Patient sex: M
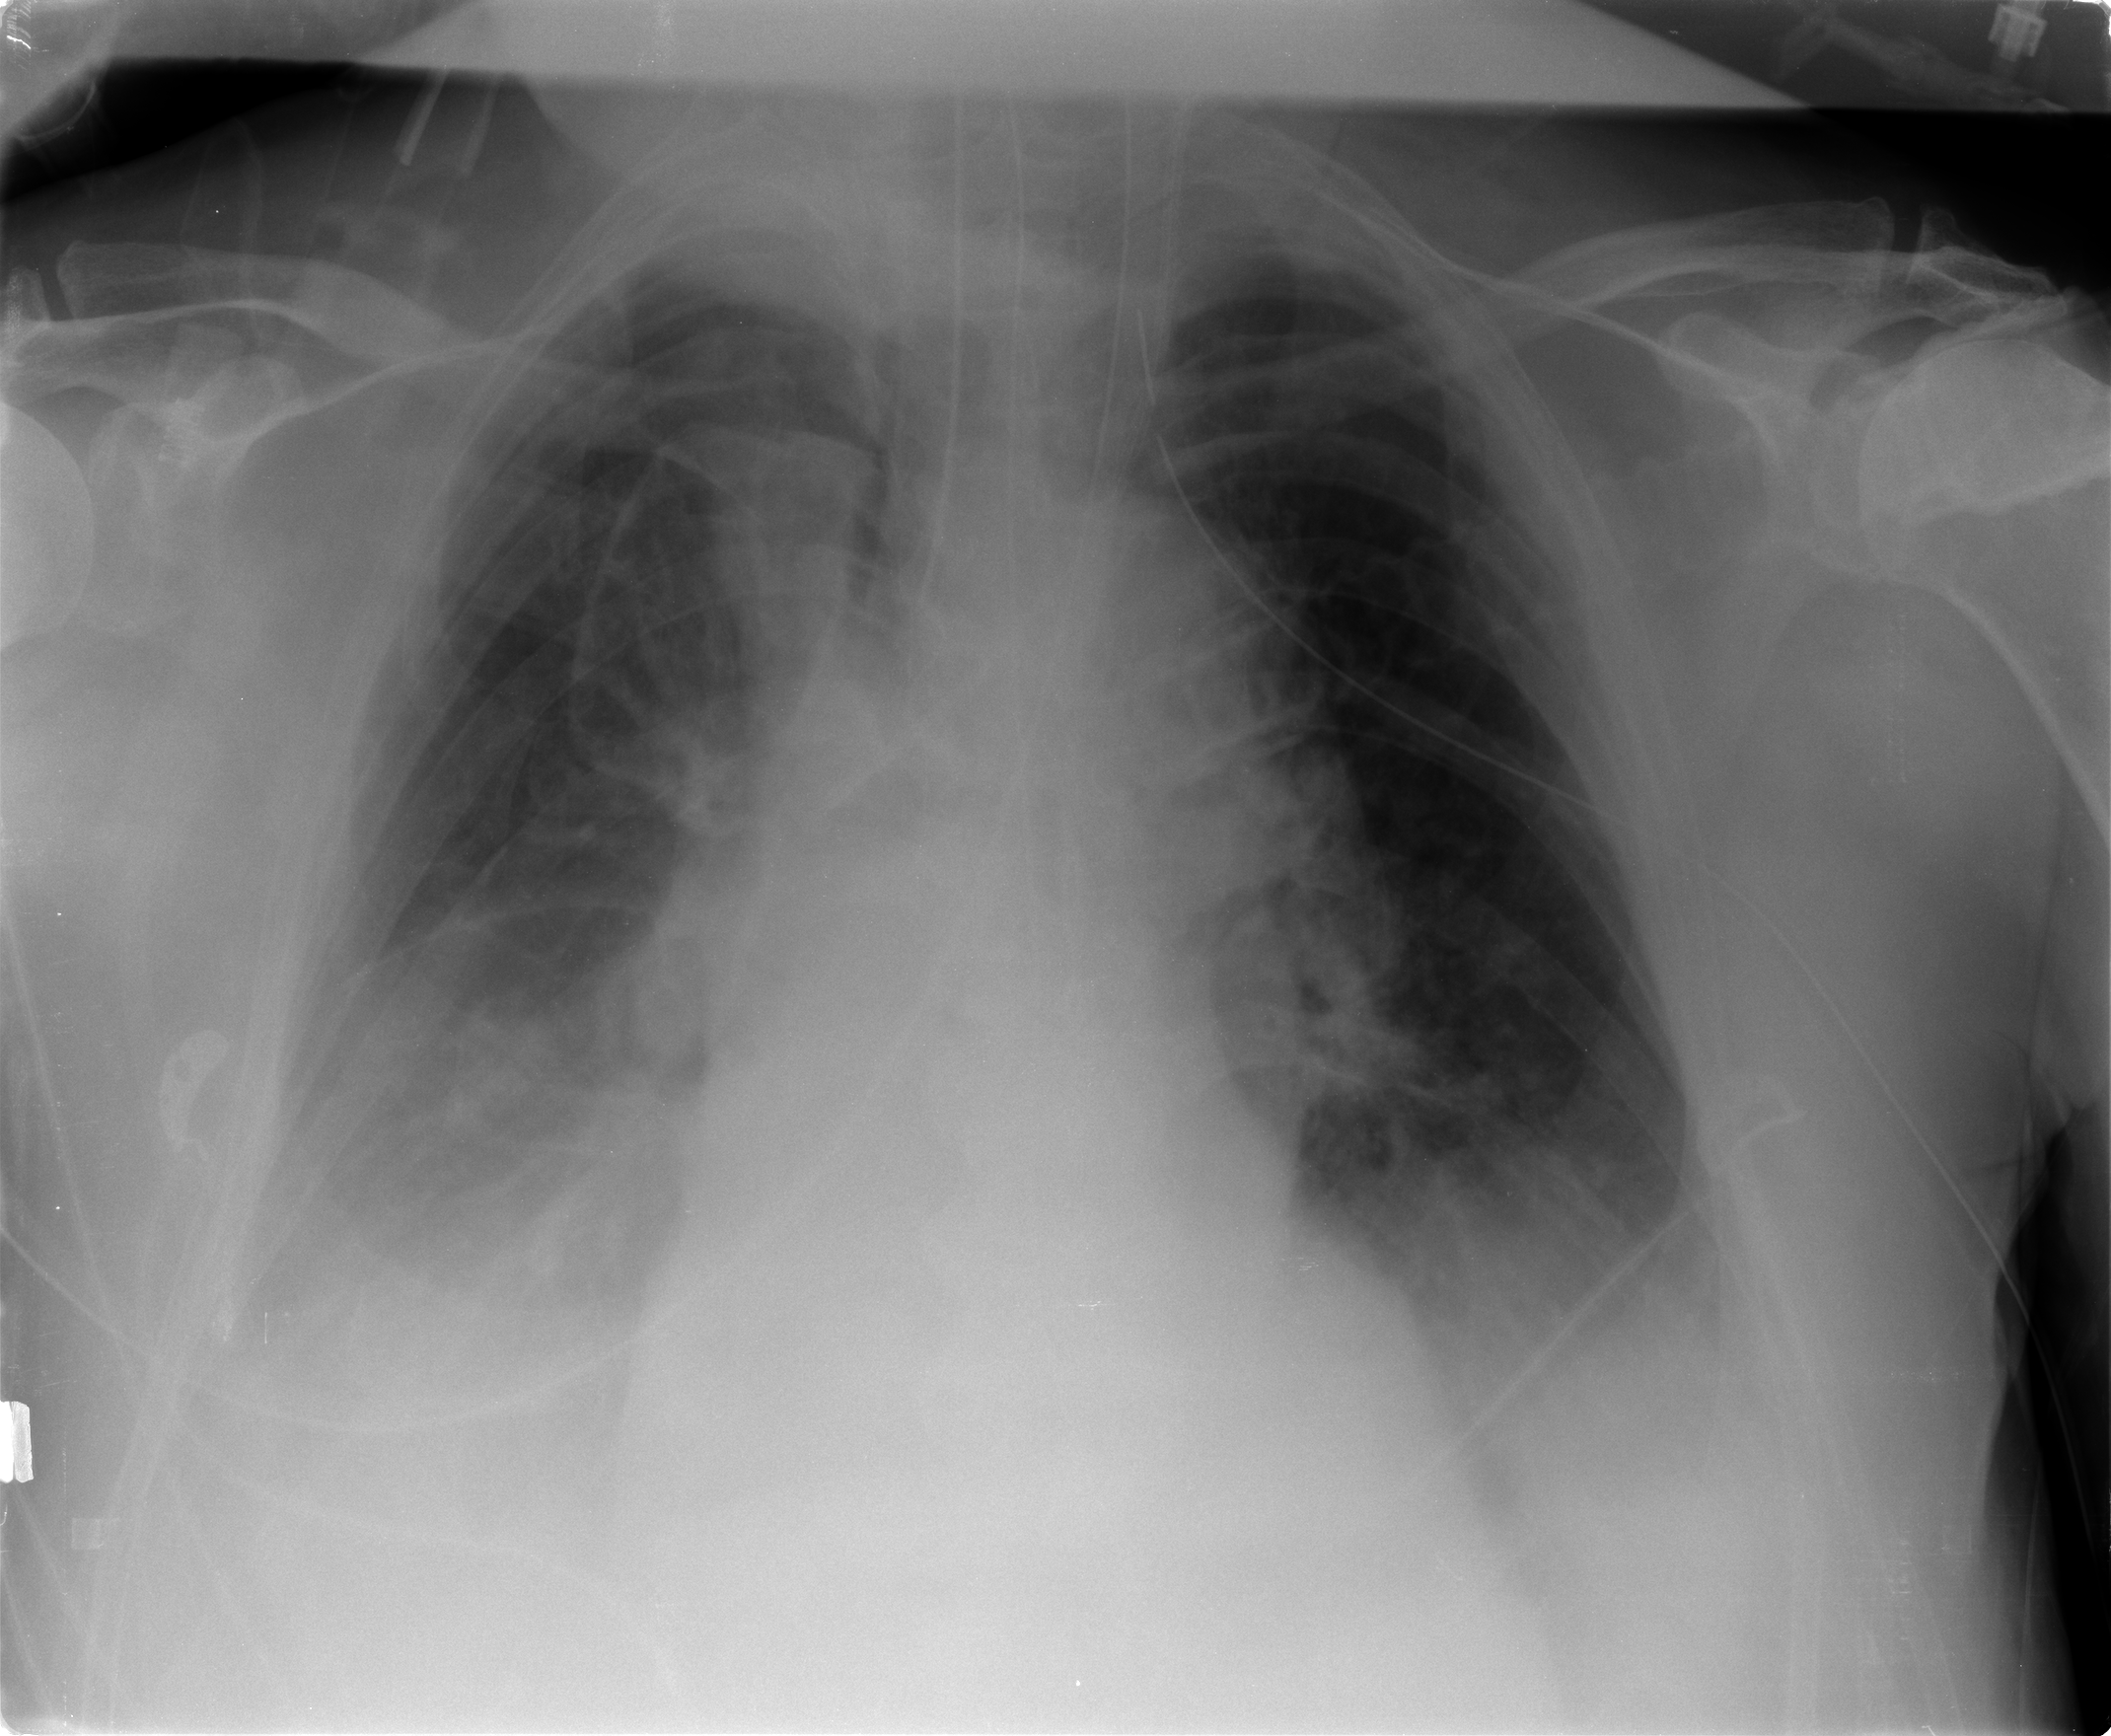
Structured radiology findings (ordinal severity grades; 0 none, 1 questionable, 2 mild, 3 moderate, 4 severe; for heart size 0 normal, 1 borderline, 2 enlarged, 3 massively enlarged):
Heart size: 2
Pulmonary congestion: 2
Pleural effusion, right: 2
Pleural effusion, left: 2
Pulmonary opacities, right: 1
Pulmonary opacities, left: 0
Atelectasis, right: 2
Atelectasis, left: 2